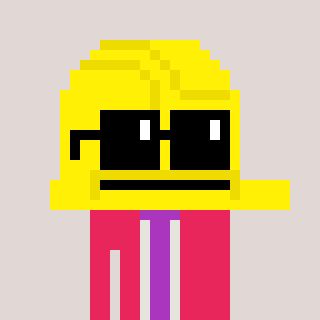
a pixel art character with square black sunglasses, a construction helmet-shaped head and a redpinkish-colored body on a warm background